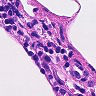
Metastatic tissue present: no